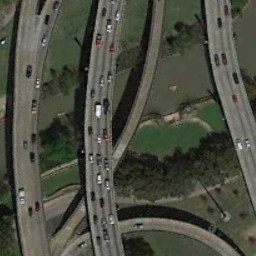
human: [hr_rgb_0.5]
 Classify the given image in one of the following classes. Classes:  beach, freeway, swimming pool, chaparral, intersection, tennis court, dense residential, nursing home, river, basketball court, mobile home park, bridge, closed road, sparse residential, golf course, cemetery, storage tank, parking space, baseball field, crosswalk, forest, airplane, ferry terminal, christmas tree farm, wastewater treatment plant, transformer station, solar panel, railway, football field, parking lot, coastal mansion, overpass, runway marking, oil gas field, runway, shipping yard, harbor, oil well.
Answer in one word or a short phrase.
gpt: overpass